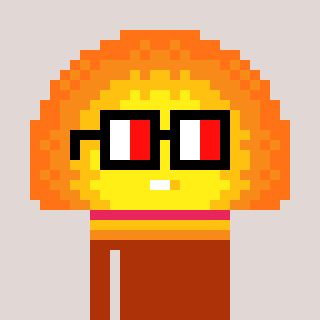
a pixel art character with square glasses with black frames and red eyes, a sunset-shaped head and a hotbrown-colored body on a warm background